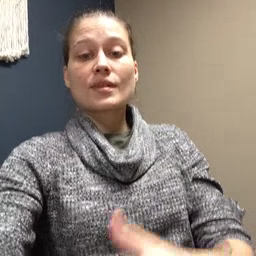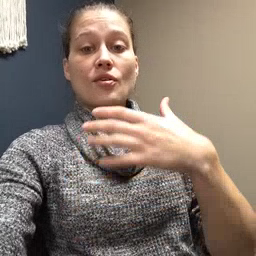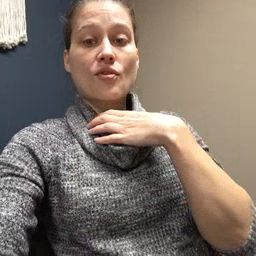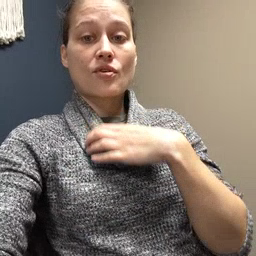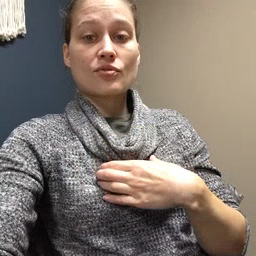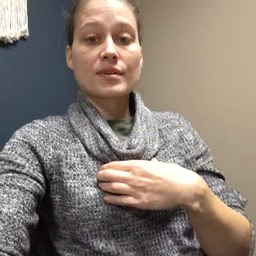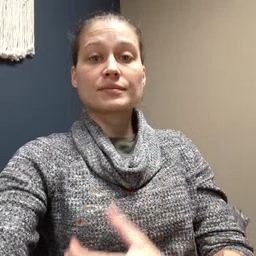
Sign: hungry